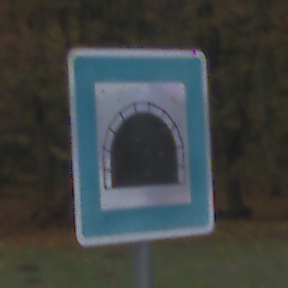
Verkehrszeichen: Tunnel
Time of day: SunriseSunset
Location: Outdoor (Nature)
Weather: PartlyCloudy
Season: Autumn
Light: Natural